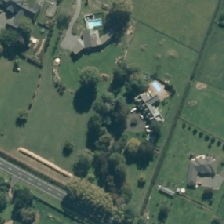
Land cover: urban_build_up